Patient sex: M
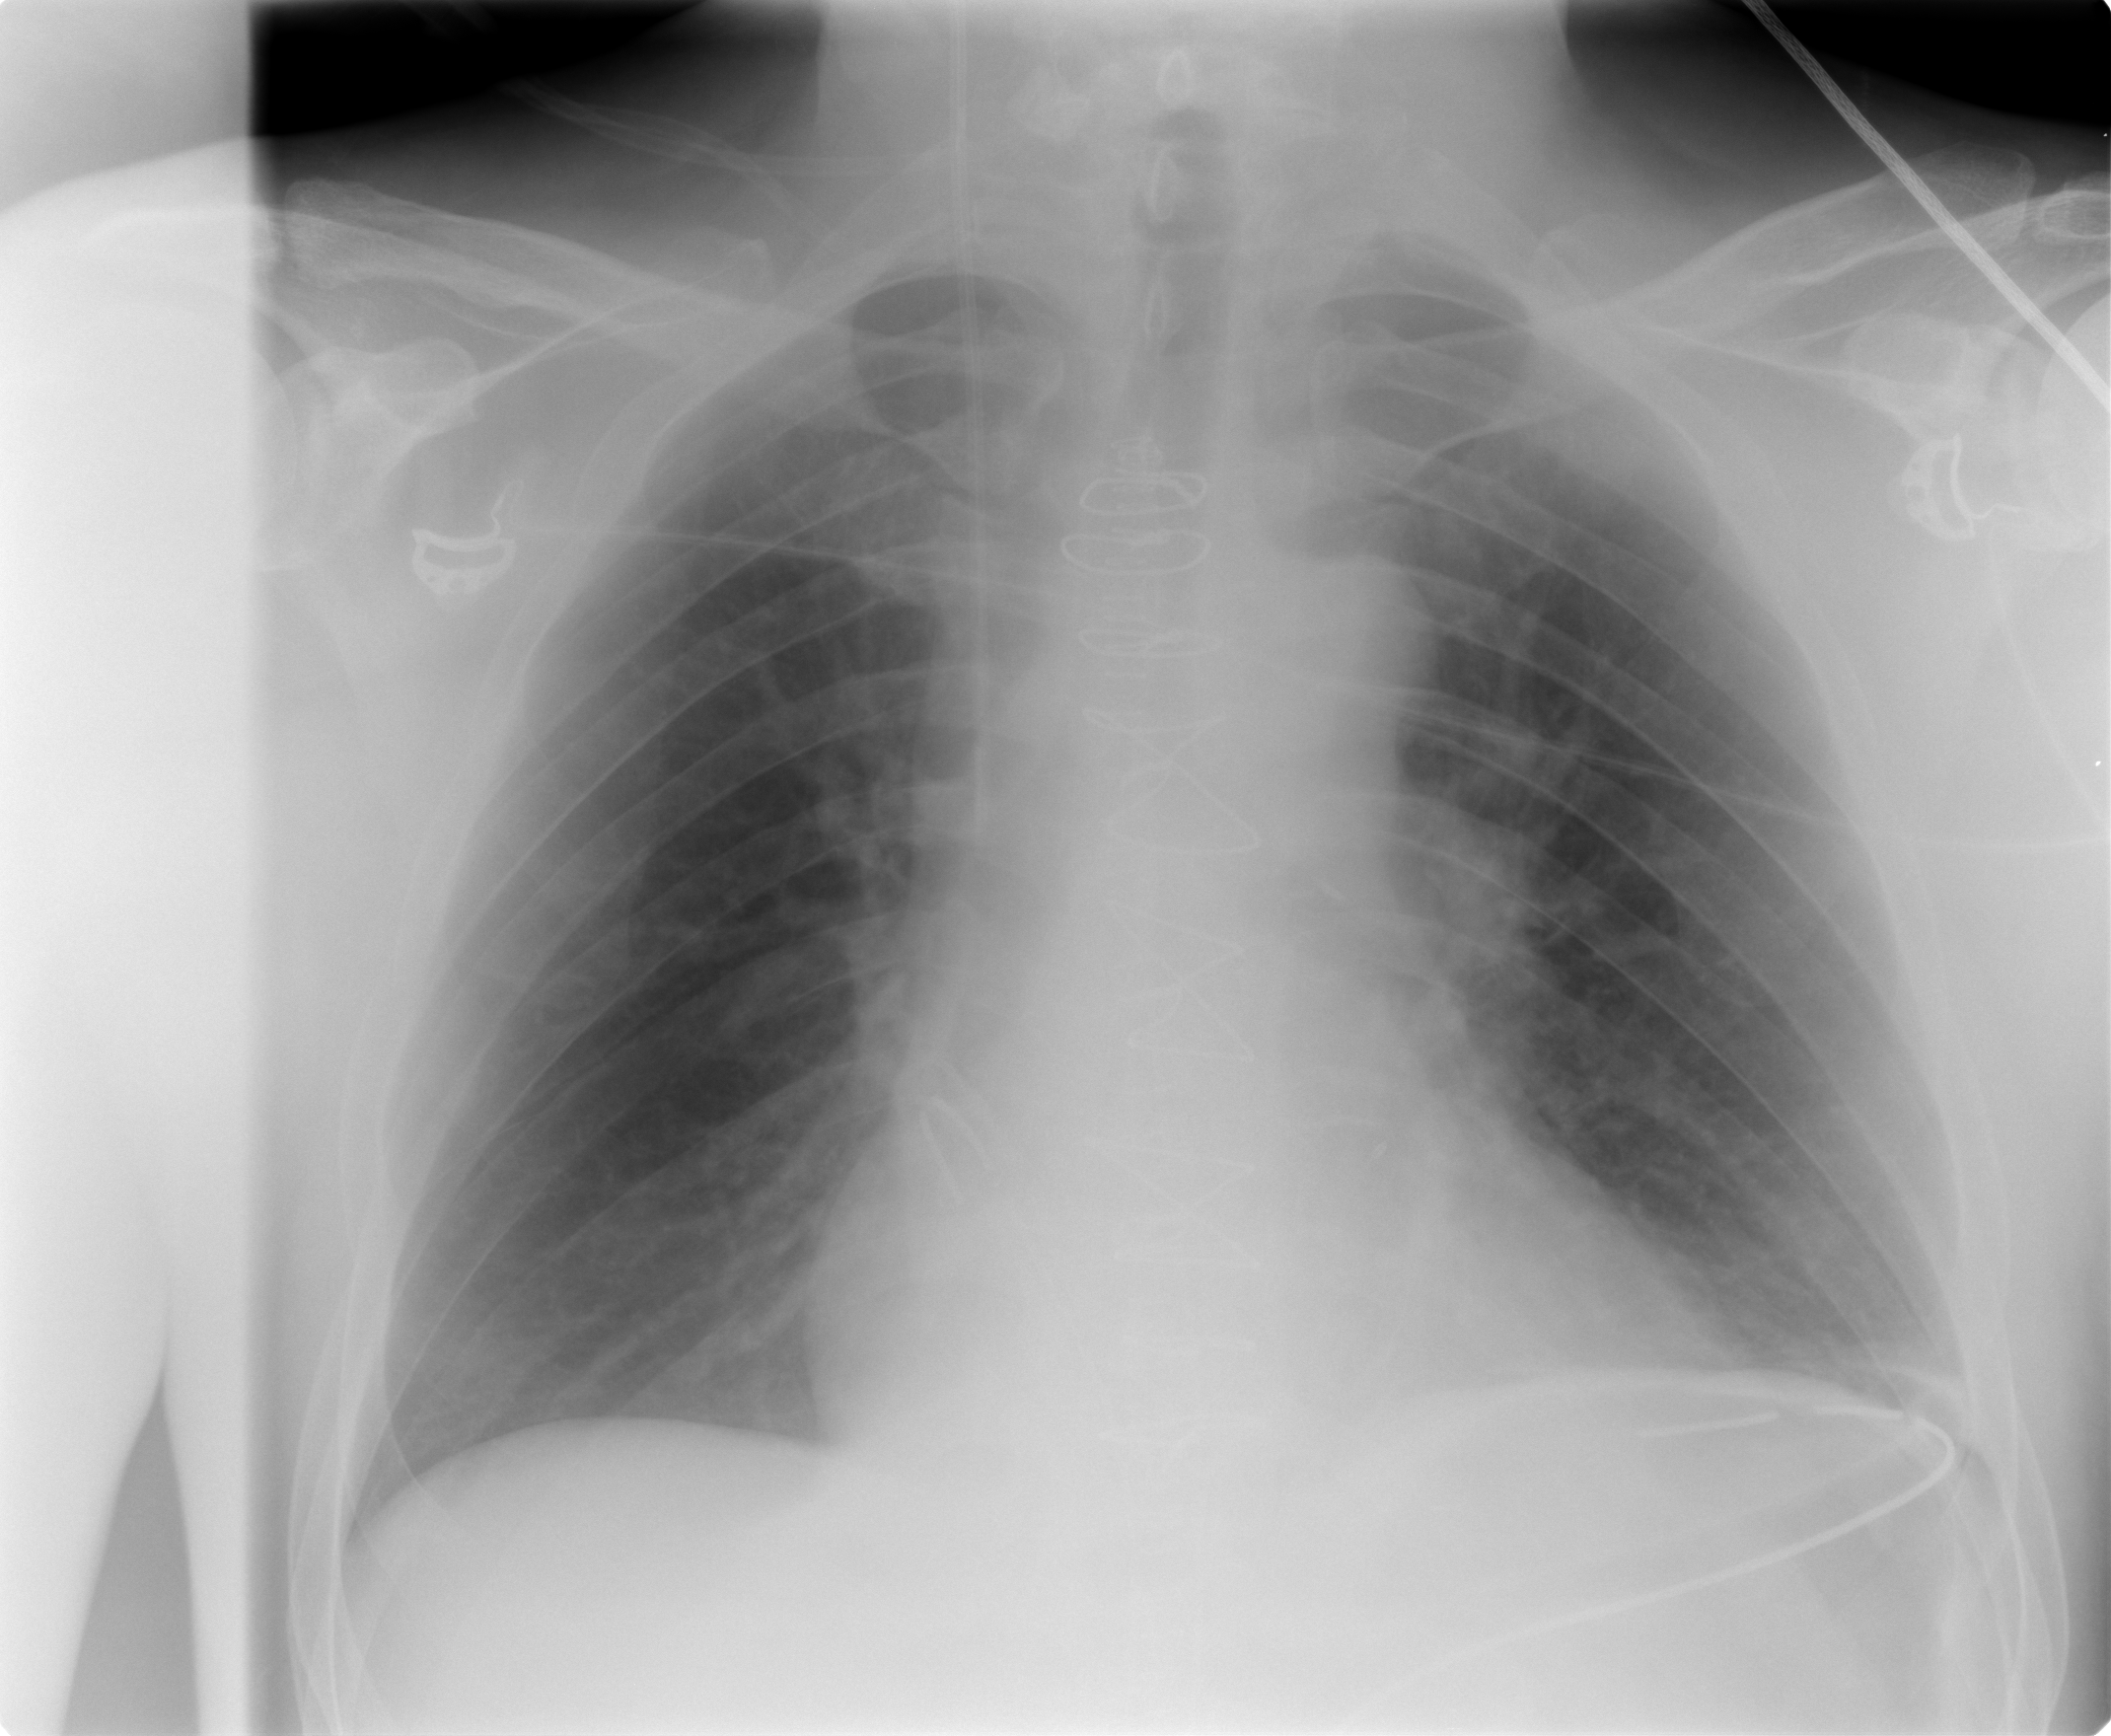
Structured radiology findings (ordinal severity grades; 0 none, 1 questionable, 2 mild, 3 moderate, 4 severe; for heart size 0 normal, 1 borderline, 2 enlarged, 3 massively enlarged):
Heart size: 0
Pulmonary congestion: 0
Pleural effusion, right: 0
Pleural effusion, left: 0
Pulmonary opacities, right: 0
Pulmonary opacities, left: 0
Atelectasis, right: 0
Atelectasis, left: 2